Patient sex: F
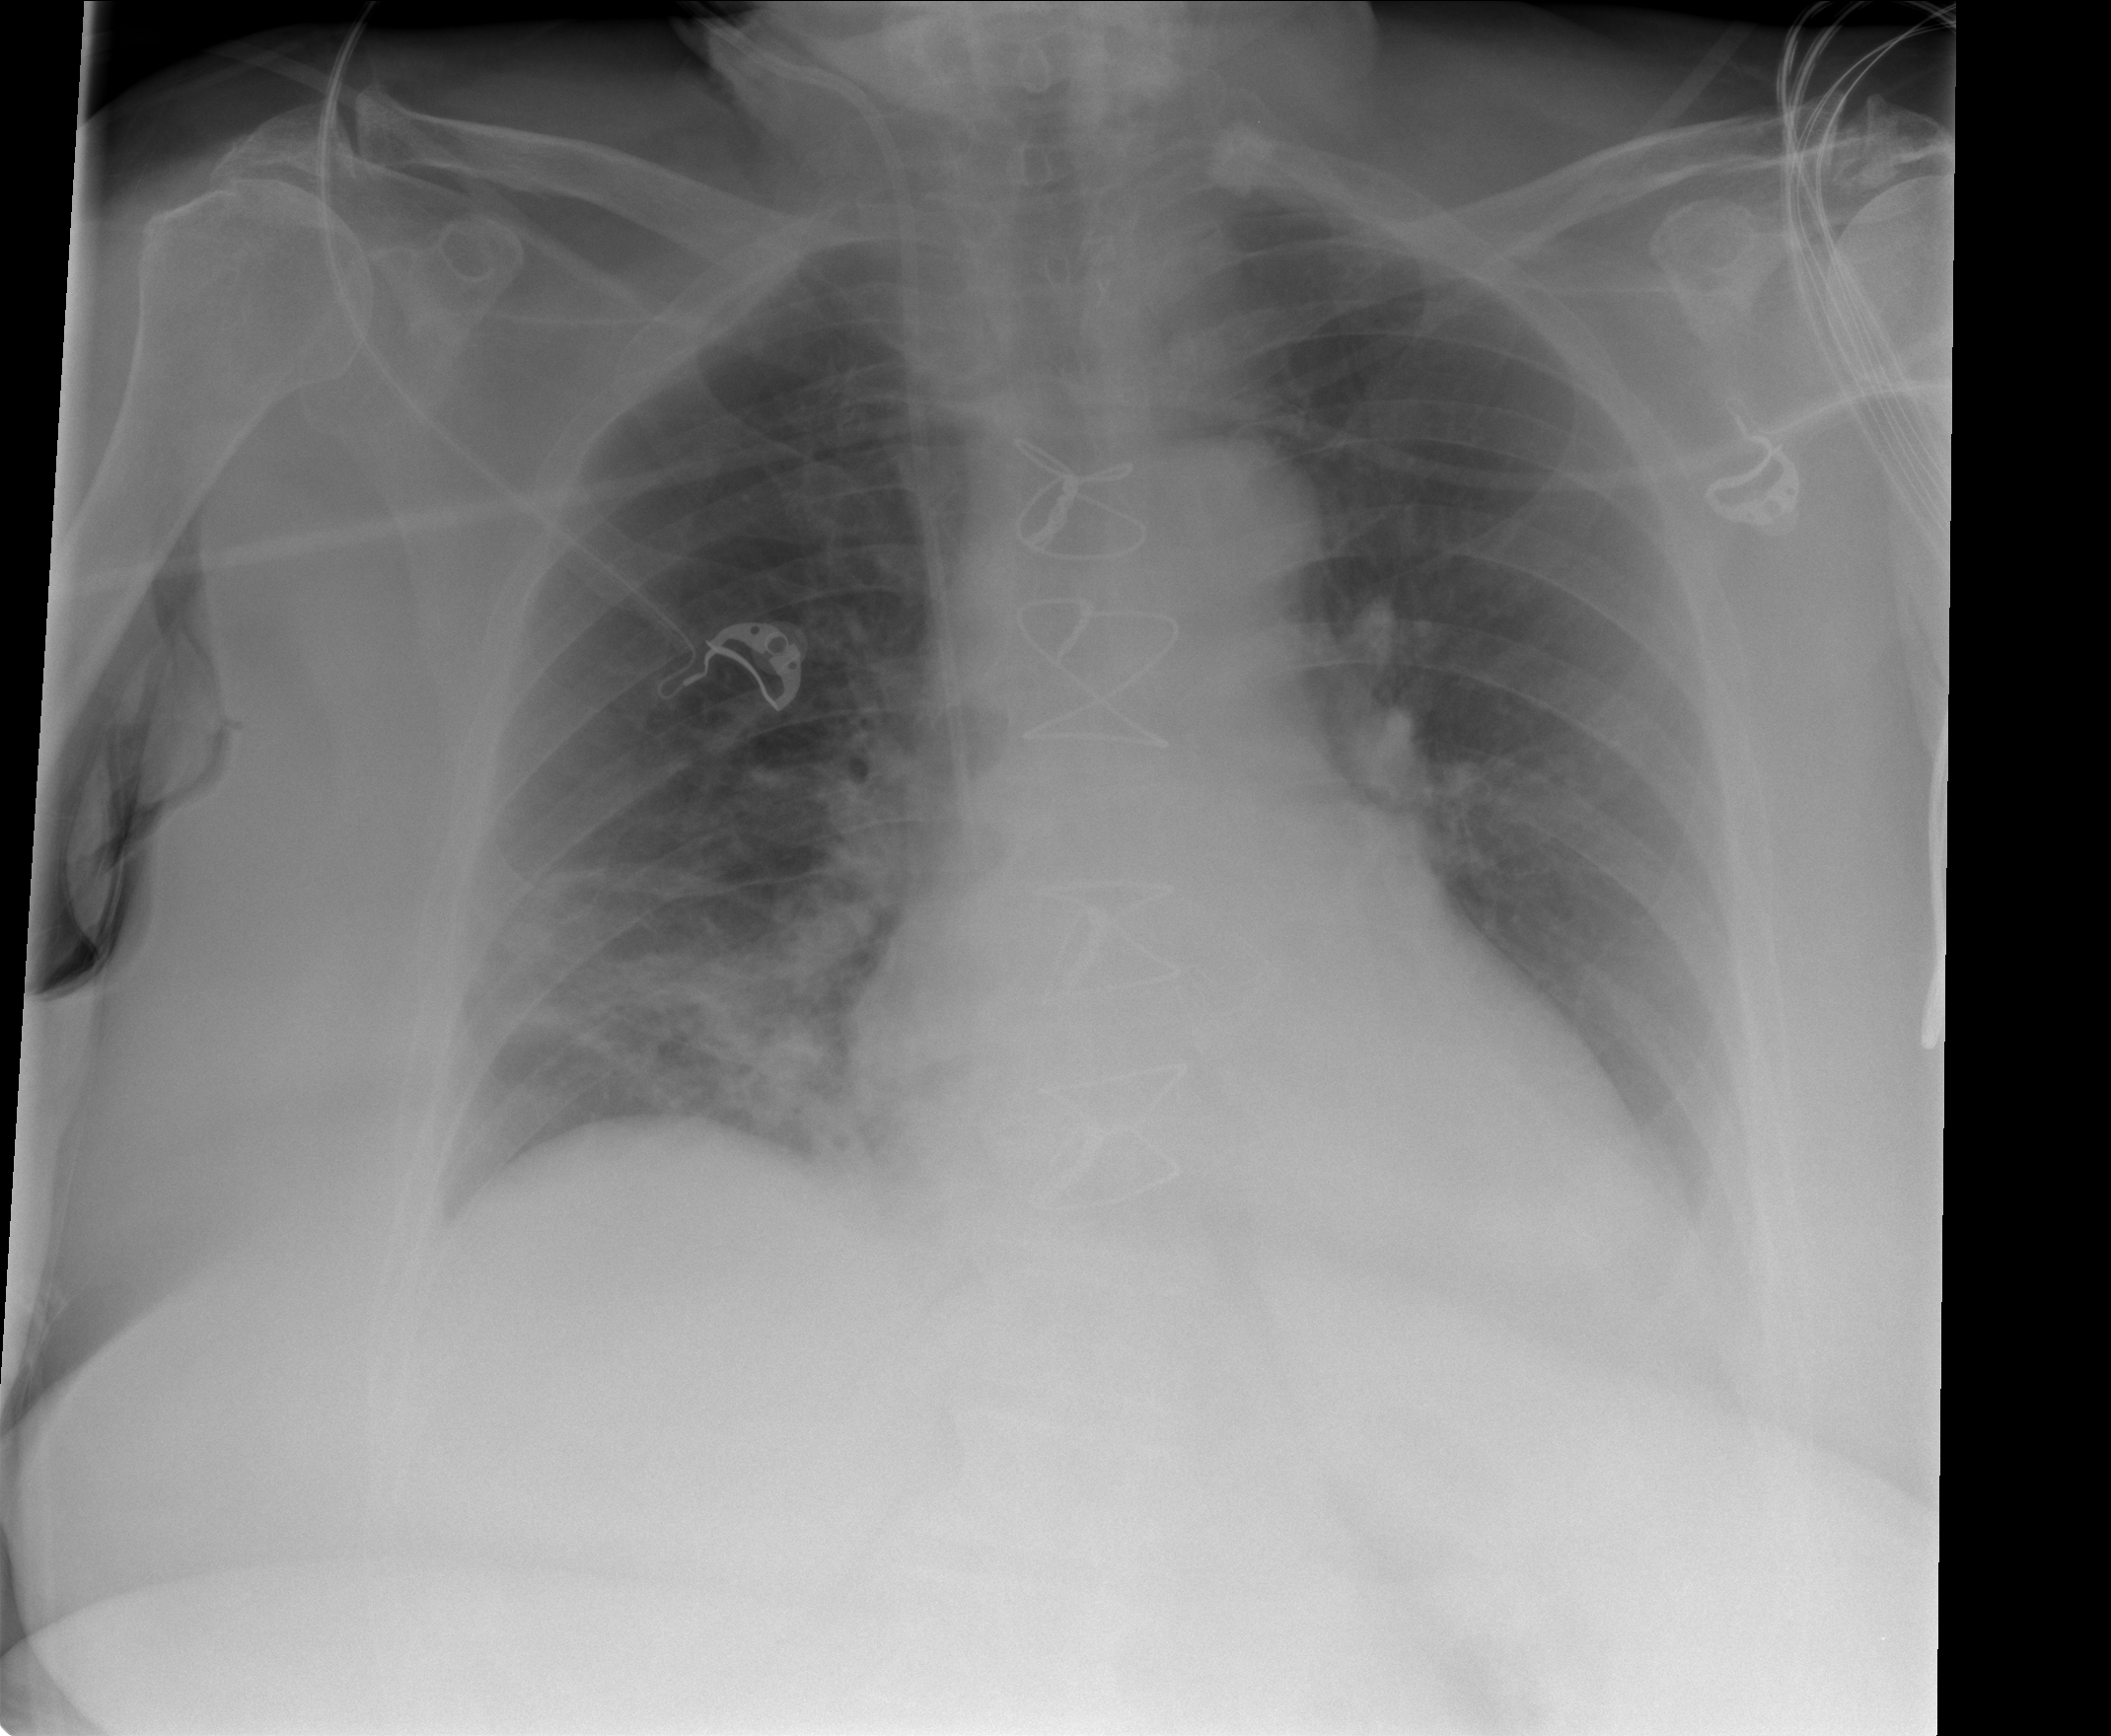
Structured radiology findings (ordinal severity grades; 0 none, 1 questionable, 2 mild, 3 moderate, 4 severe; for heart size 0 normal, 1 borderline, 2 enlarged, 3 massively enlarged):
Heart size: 1
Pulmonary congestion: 0
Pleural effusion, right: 0
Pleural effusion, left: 2
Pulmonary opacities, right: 2
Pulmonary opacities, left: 0
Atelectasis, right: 2
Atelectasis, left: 2